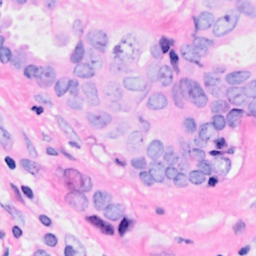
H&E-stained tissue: Breast